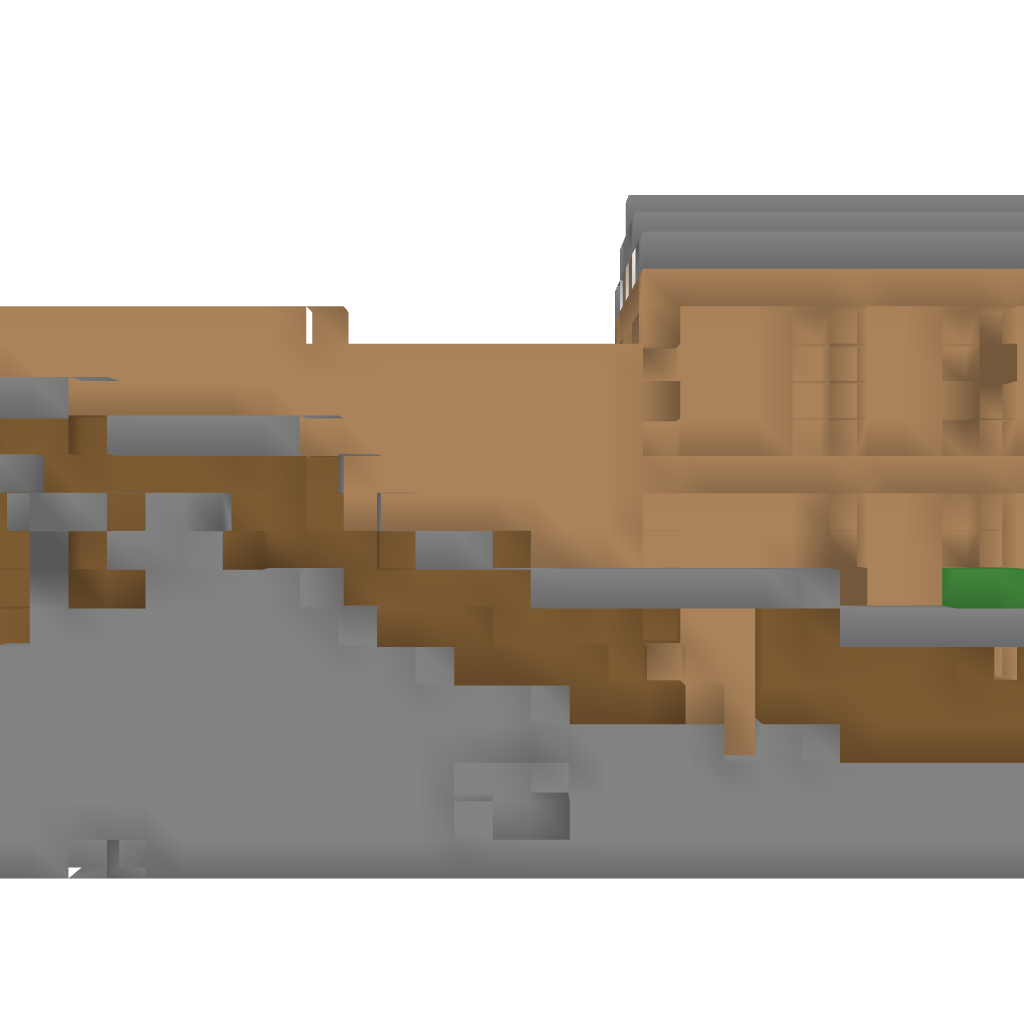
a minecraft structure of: a block of earth with small house but more earth